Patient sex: M
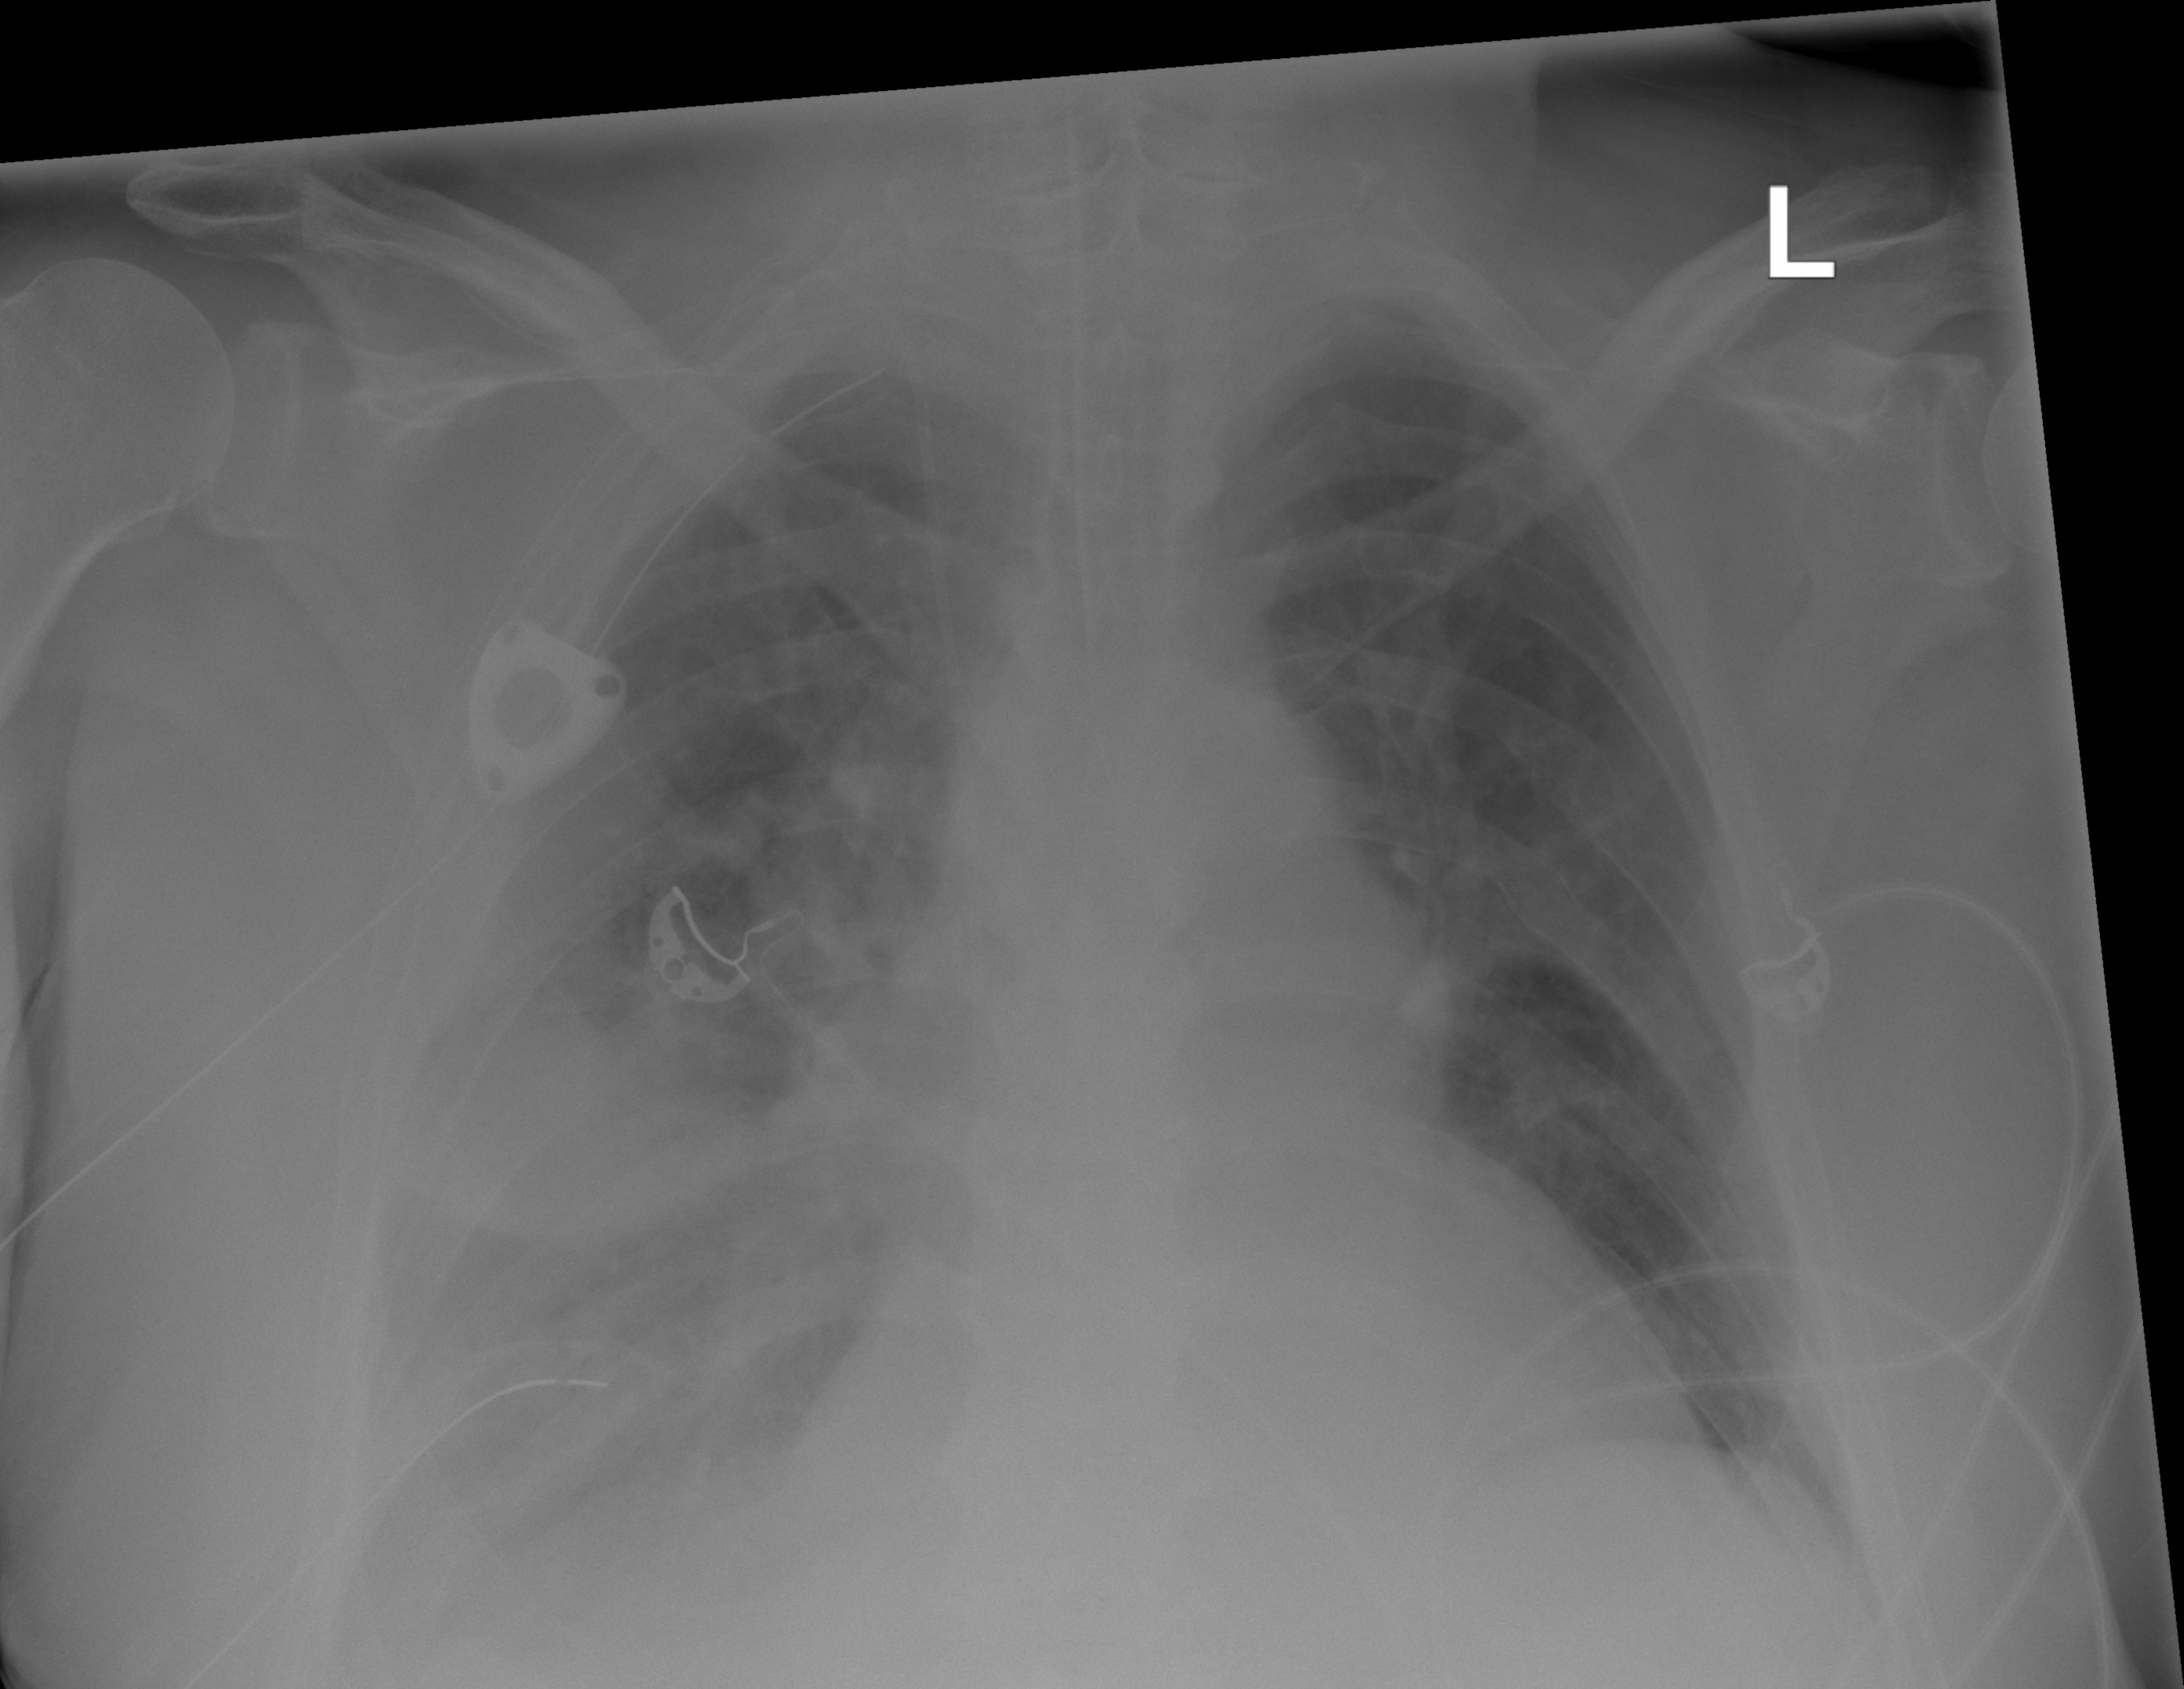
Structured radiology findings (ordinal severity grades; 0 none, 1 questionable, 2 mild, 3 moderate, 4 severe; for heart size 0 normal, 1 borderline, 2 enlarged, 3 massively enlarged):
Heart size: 2
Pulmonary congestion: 2
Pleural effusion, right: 2
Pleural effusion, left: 1
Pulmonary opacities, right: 2
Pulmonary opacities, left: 0
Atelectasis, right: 3
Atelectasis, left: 2